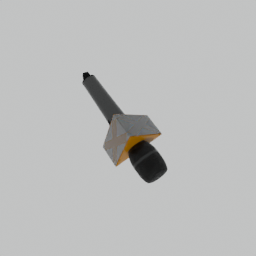
Label: electronics